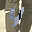
Label: 4